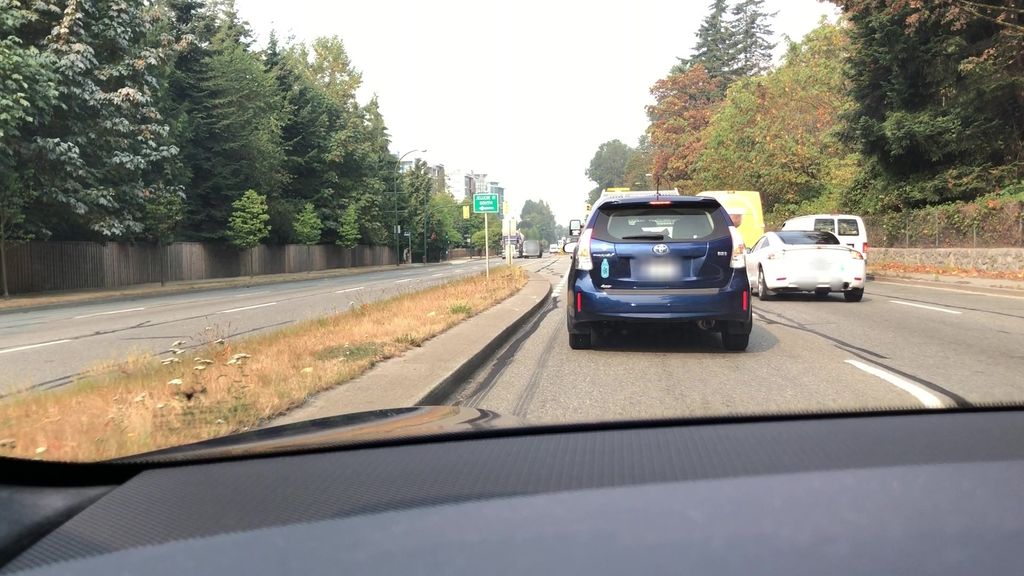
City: vancouver